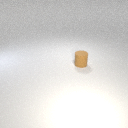
small brown rubber cylinder